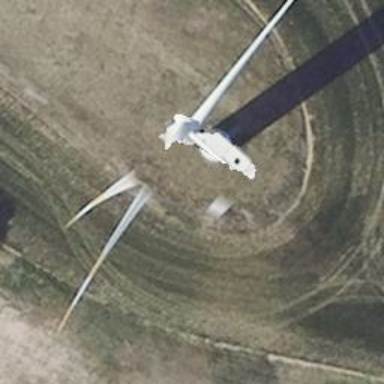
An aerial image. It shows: Wind generator powered by wind turbines of horizontal axis type. It is manufactured by Vestas.